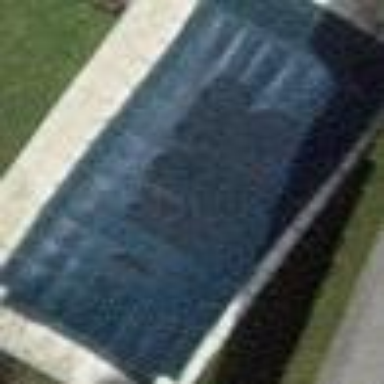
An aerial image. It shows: Swimming pool located in leisure land.